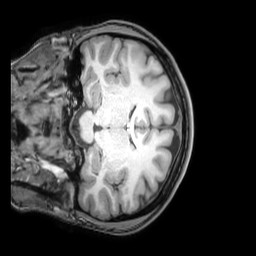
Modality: T1w
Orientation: coronal
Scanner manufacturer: philips
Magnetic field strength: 3 T
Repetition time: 0.007 s
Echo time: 0.003501 s